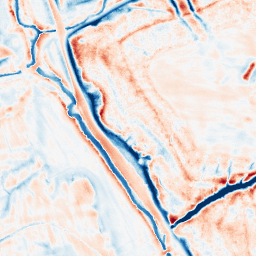
Category: edge_preserving
Decomposition family: bilateral
Decomposition parameters: d: 21
sigma_color: 100
sigma_space: 150
Upsampling method: bicubic_16x
Upsampling parameters: scale: 16
Upsampling scale: 16